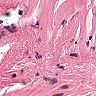
Metastatic tissue present: no